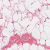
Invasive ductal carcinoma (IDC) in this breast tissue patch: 0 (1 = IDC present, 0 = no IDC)